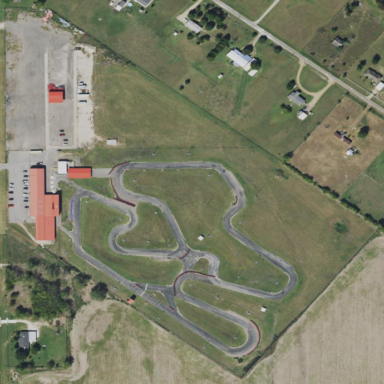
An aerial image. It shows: Sports centre with karting facilities on the leisure land.